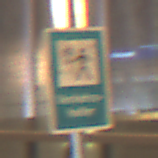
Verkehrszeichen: Verkehrshelfer
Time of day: NotSpecified
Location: Indoor (Urban)
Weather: NotSpecified
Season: NotSpecified
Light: Artificial